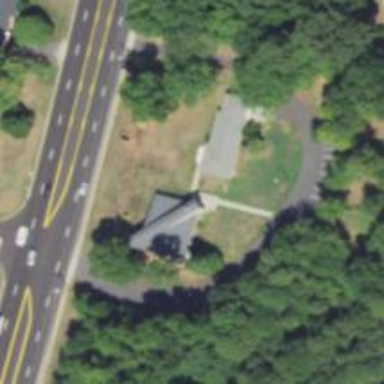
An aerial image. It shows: Church which is place of worship.